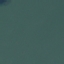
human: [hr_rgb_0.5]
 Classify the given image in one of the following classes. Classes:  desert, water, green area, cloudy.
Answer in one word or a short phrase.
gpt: water